Aerial crown-view tile of a tropical tree (Barro Colorado Island, Panama), acquired 20240813:
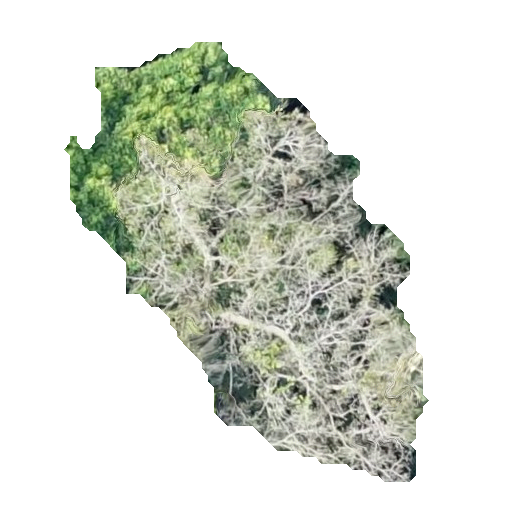
Species: Guatteria lucens
GBIF accepted scientific name: Guatteria lucens
Crown area: 140.765 m²